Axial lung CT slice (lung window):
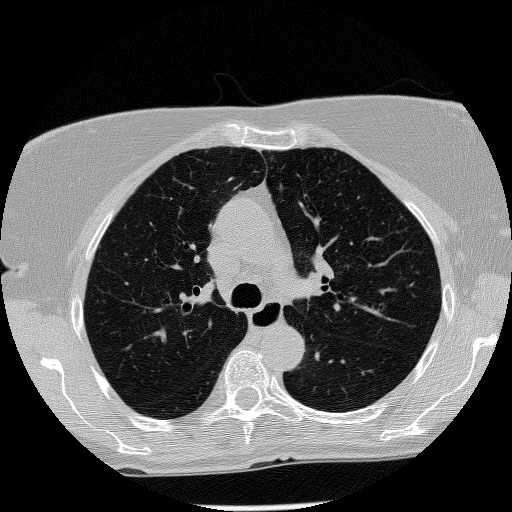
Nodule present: no